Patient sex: F
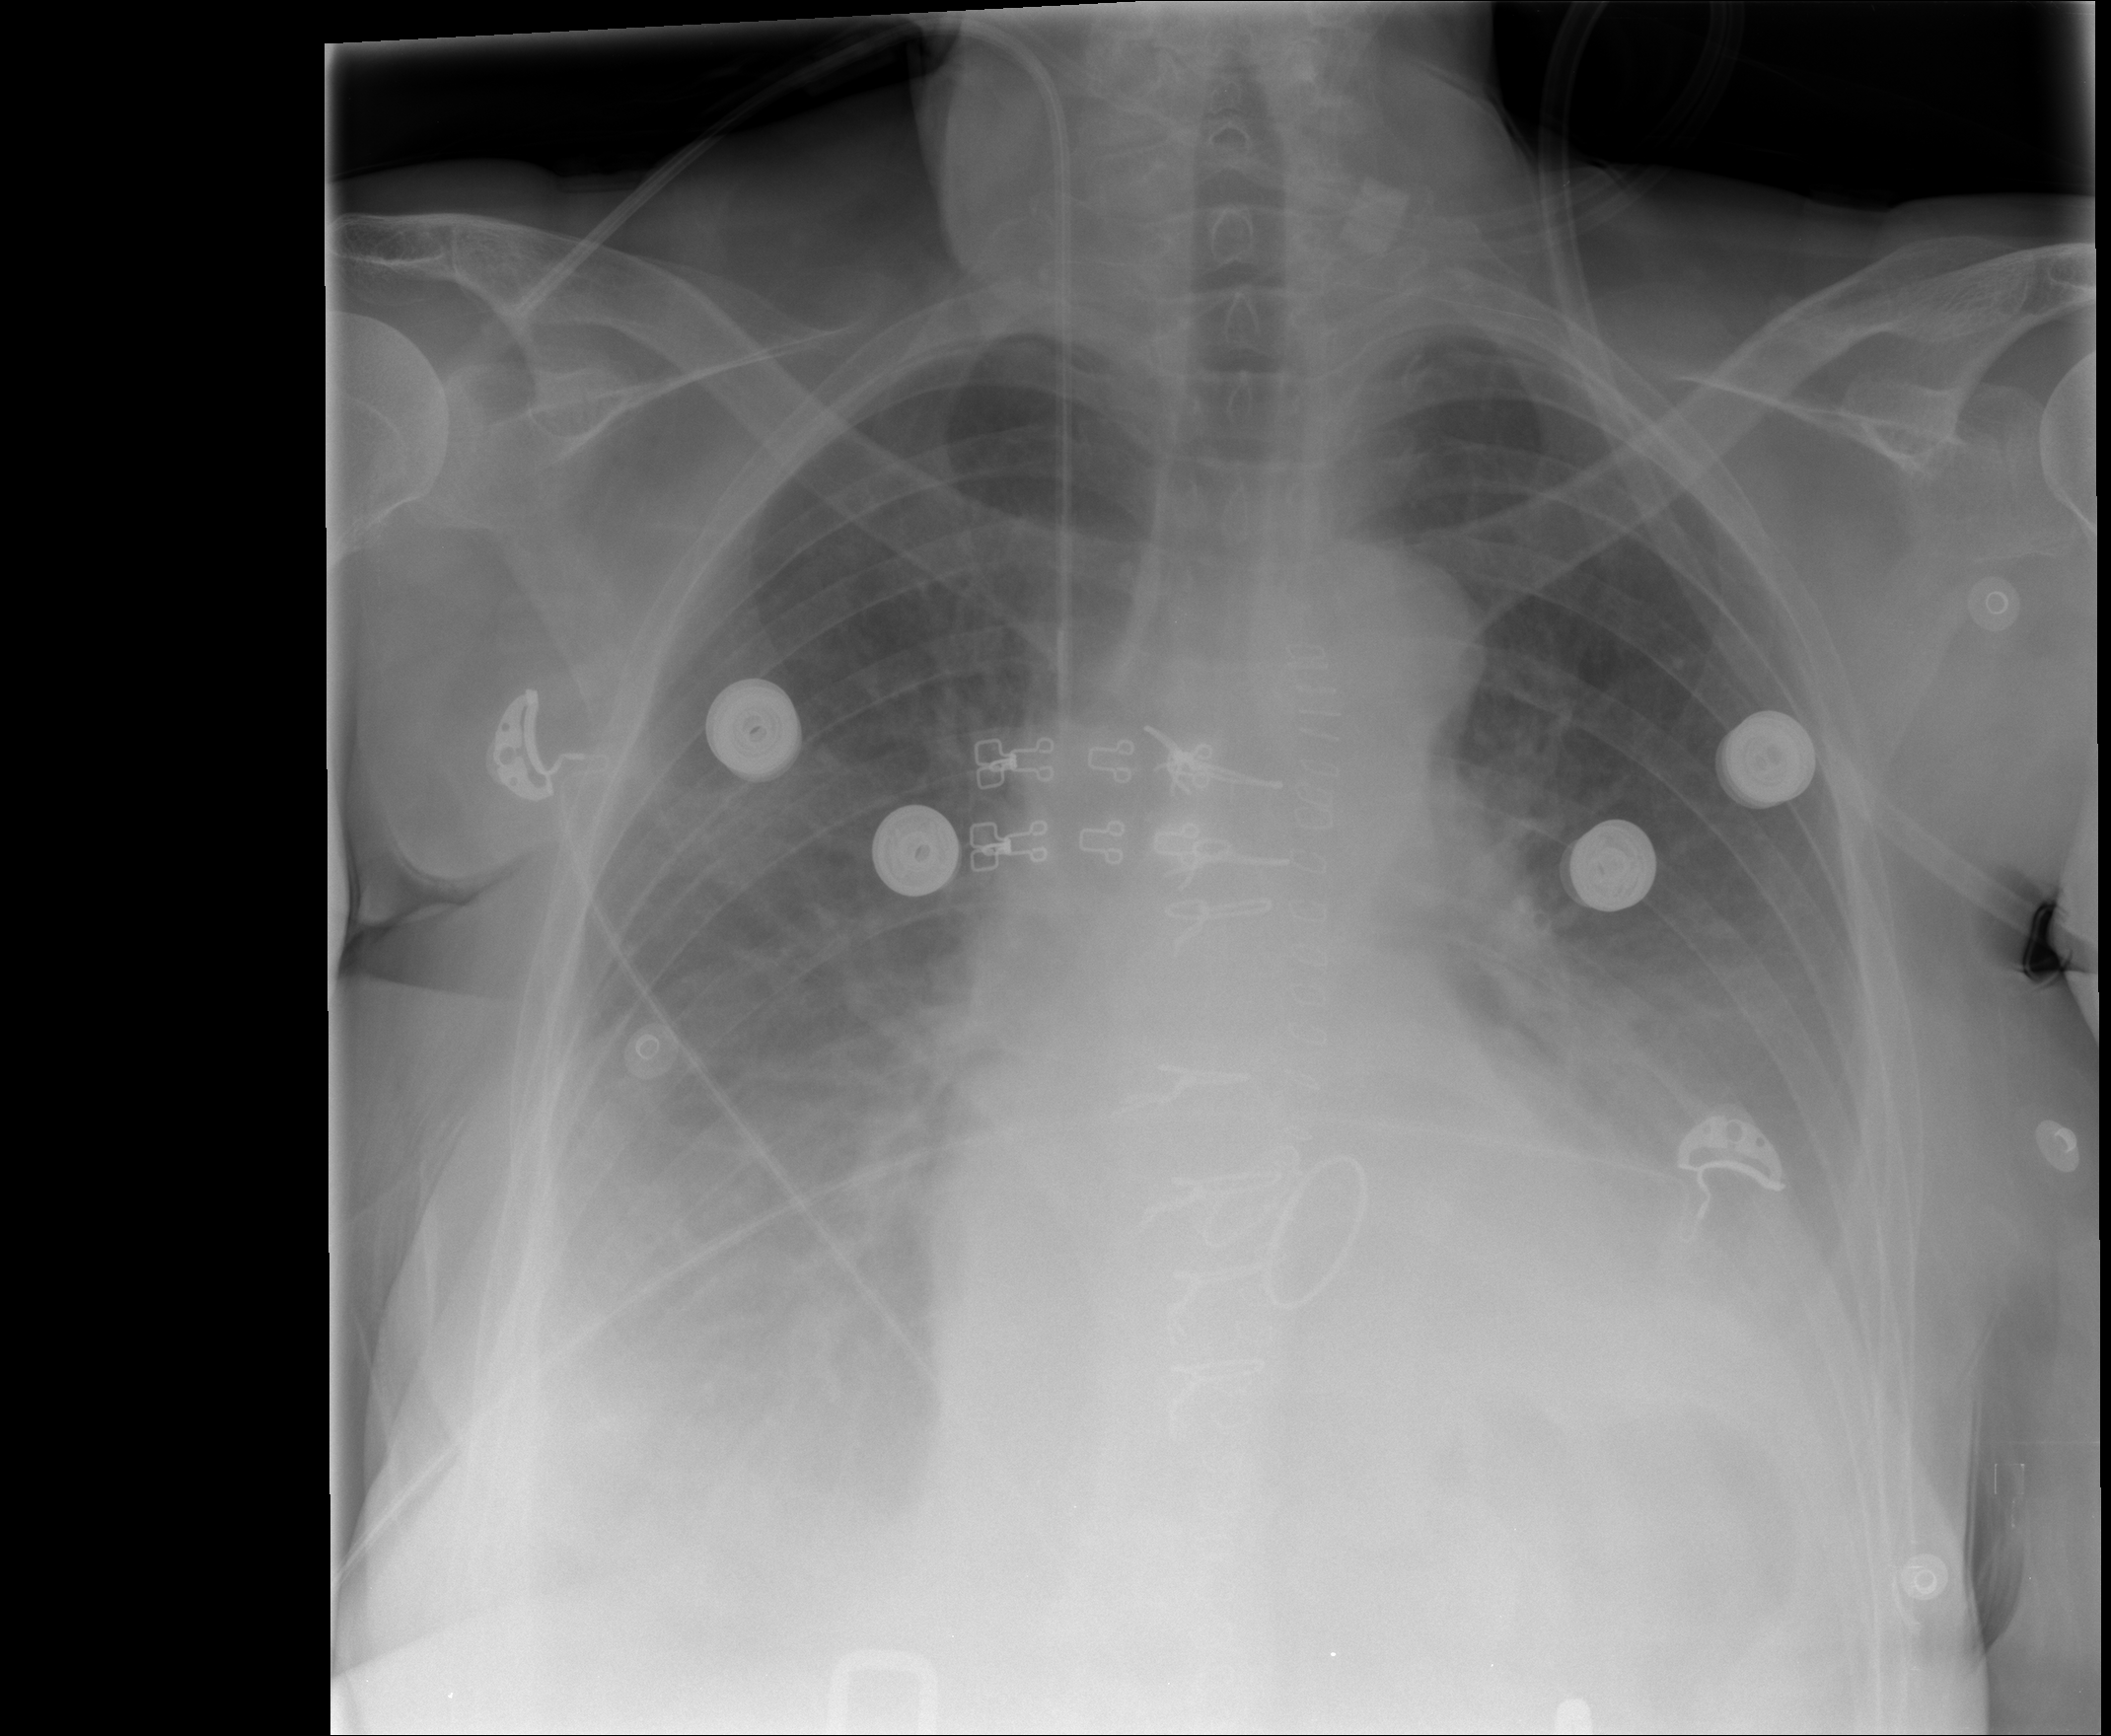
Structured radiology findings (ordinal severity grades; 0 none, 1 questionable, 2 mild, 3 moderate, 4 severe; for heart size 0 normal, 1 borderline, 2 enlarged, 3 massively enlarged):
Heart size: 3
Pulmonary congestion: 2
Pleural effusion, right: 3
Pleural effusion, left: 2
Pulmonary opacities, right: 0
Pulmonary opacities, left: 0
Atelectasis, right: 3
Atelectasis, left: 2